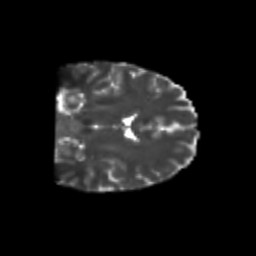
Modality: T2w
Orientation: coronal
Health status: healthy
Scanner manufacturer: philips
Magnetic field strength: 3 T
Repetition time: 6.964 s
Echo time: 0.092 s